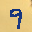
Label: 9